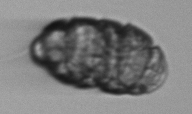
Label: Margalefidinium